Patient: sex F, age 68
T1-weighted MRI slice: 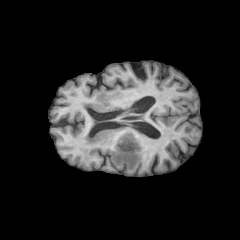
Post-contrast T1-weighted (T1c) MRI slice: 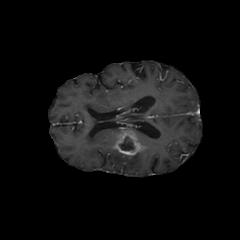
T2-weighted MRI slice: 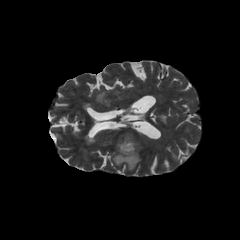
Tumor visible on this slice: yes
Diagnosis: Glioblastoma, IDH-wildtype
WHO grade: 4